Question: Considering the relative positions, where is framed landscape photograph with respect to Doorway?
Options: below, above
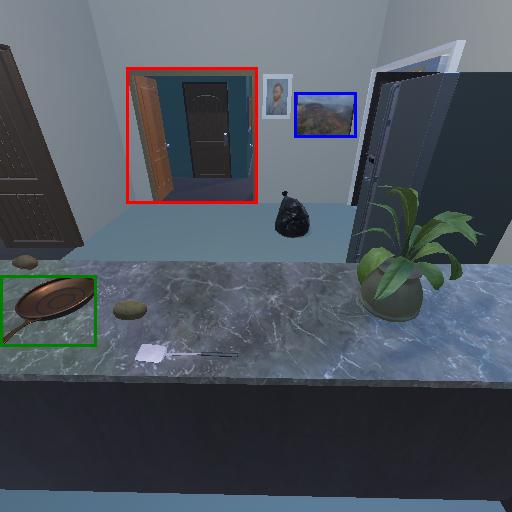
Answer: below